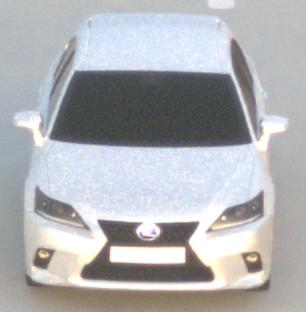
Make: Lexus
Model: CT 200h
Detailed model: CT (A10)
Model produced from: 2014/03
Model produced until: 2017/10
Doors: 5
Color: white
Road condition: dry road
Daytime: dawn
Contrast: medium contrast